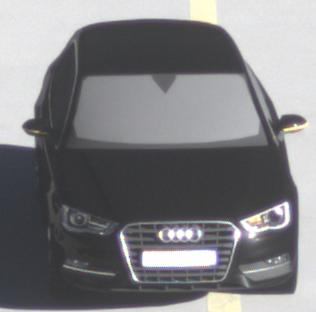
Make: Audi
Model: A3 1.2 TFSI
Detailed model: A3 (8V)
Model produced from: 2013/02
Model produced until: 2014/05
Doors: 3
Color: black
Road condition: dry road
Daytime: morning or afternoon
Contrast: high contrast